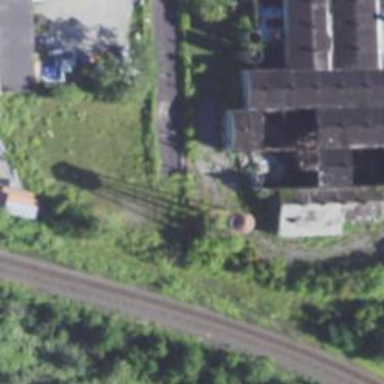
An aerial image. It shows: Water tower that is man-made.